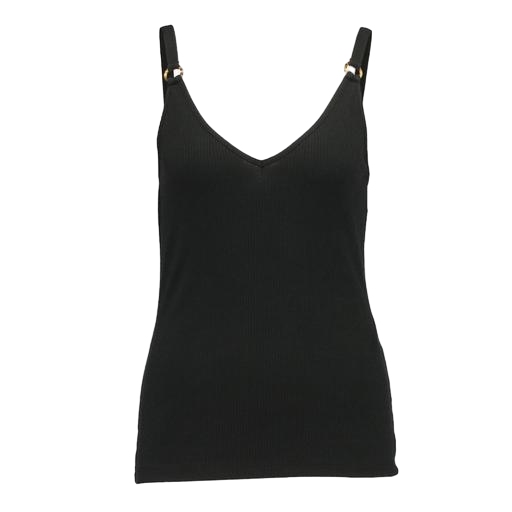
black valencia tank top, black v-neck bar front tank, black v-neck top only macy, white background